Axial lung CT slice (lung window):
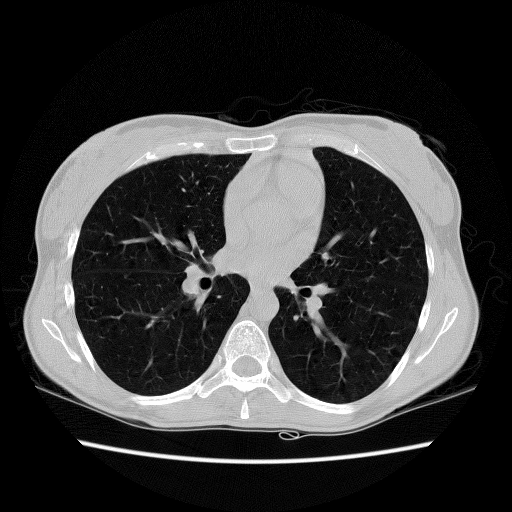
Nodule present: no